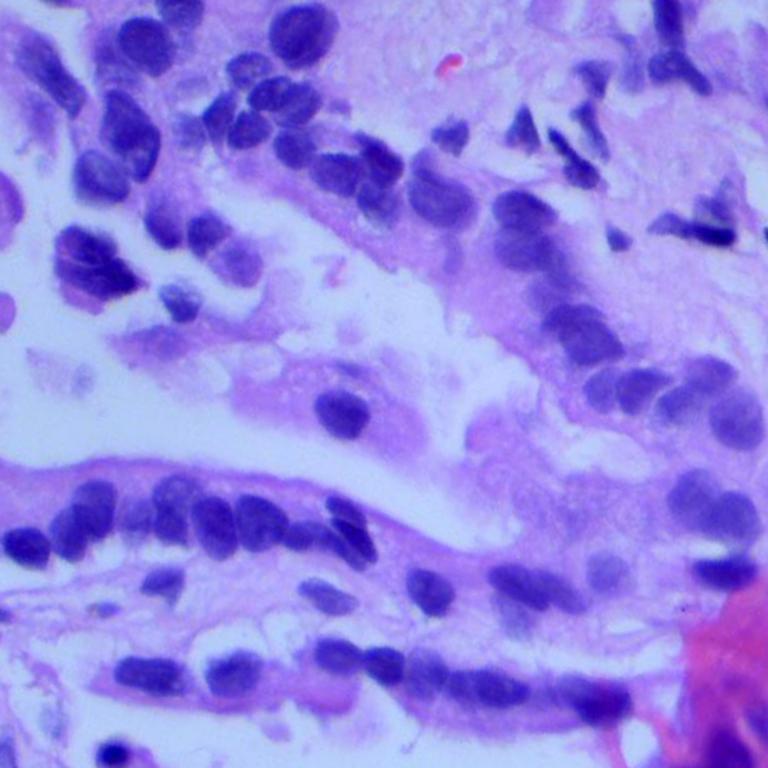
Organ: lung
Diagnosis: adenocarcinomas